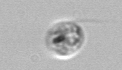
Label: Amoeba